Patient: sex M, age 51
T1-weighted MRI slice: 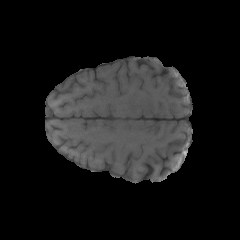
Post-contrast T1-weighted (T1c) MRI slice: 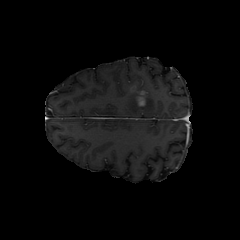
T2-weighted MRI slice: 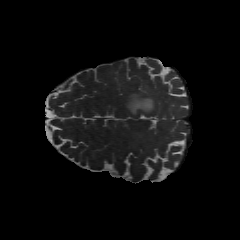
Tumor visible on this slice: yes
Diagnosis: Glioblastoma, IDH-wildtype
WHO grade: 4